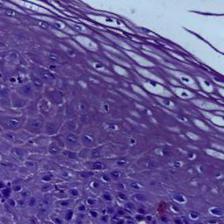
Diagnosis: OSCC